Current action and preconditions to check: path_clear

Your task: For each precondition in the list above, predict whether it will hold at this action.

Consider the current scene as observed from the mobile robot's camera, and analyze the predicted future states of all dynamic agents (e.g., people, animals, vehicles, or any moving entities) within the NEXT SECOND.

IMPORTANT: Only answer "very likely" if you are absolutely certain—based on strong, clear evidence—that a dynamic agent will violate the precondition in the predicted future state. Do NOT answer "very likely" for unlikely, ambiguous, or low-probability risks.

Ask yourself for each precondition: Is there a high probability, with clear and convincing evidence, that the predicted future states of any dynamic agent will interfere with the predicted future state of the currently executing action within the NEXT SECOND, causing that precondition to fail?

Assess the risk level based on these predictions. Use "likely" or "very likely" if motions create a clear risk of interference.

Use "neutral" or "improbable" if agents are nearby but their predicted paths are clearly diverging or non-conflicting.

Failure Risk Categories: "very improbable", "improbable", "neutral", "likely", "very likely"

Answer Format: Output ONLY the probability_of_failure value from these categories: "very improbable", "improbable", "neutral", "likely", "very likely"

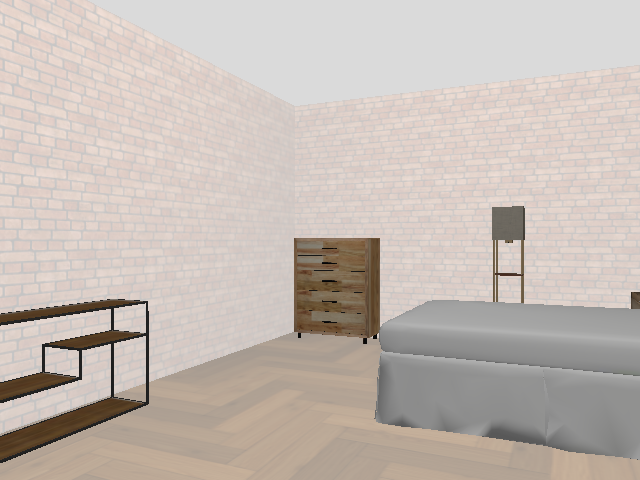

Answer: very improbable